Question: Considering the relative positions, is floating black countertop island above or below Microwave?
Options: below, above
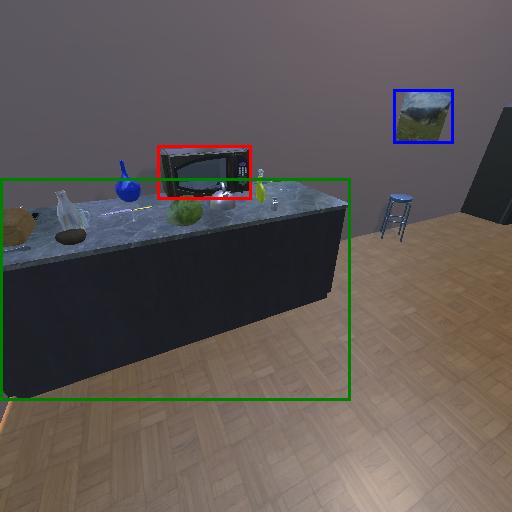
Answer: below